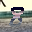
Label: 8